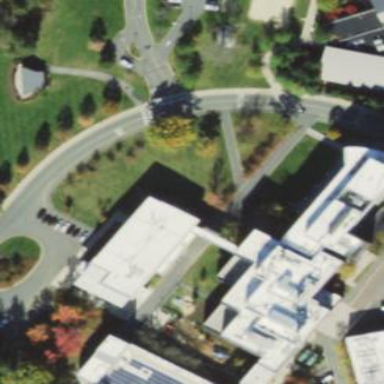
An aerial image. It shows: College building.